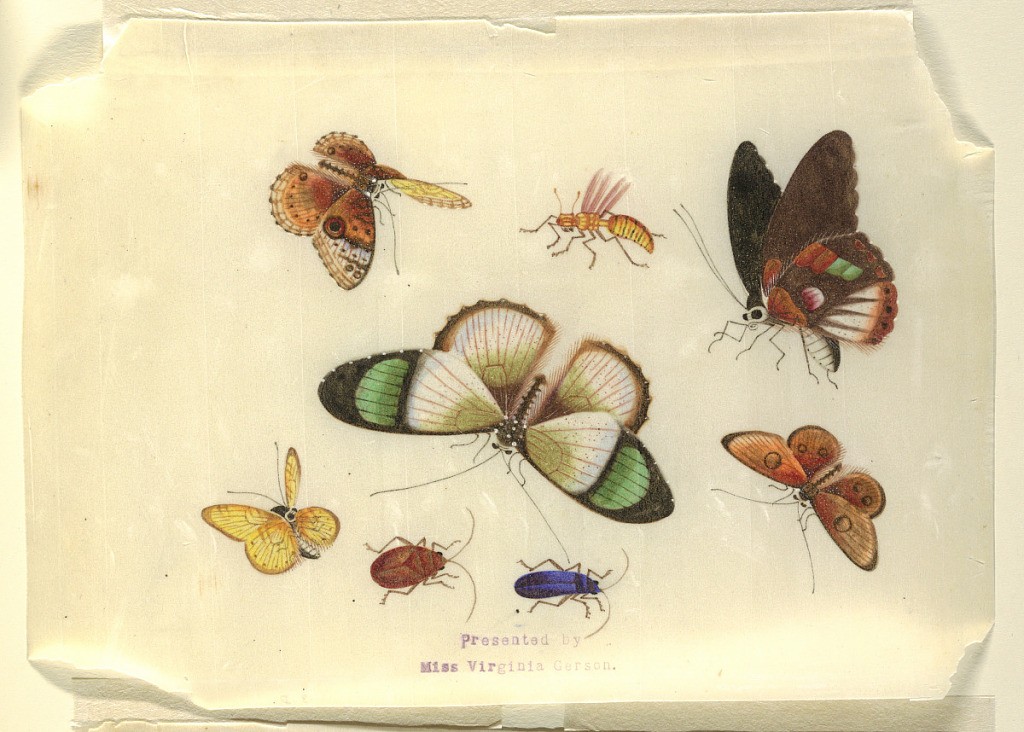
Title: Insects
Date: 18th century
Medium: Rice paper
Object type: Drawing
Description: Detailed representations in color of five butterflies and three insects, a wasp and two beetles.